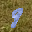
Label: 9